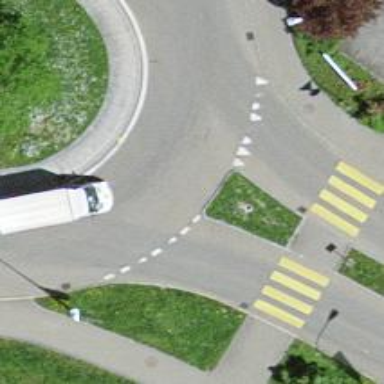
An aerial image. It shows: Secondary road around roundabout.